Field crop: tomato
Growth stage: 2
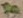
Species: solanum